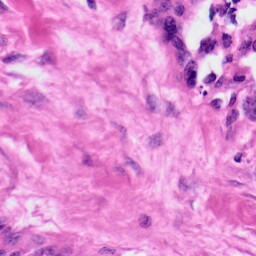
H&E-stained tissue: Ovarian